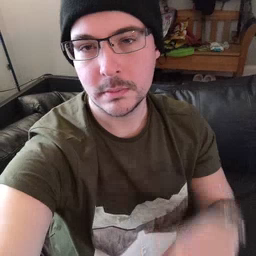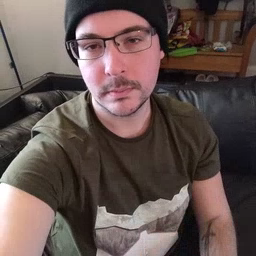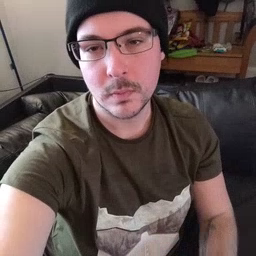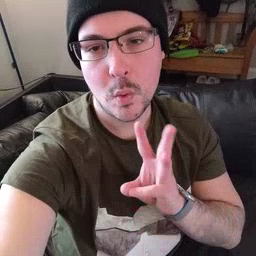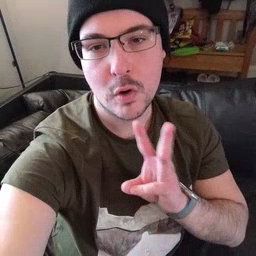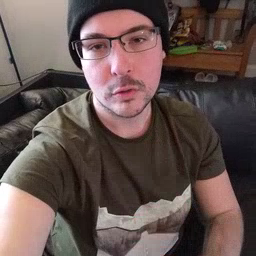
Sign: water